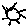
Label: sun